Question: In my site header I have a gradient background like shown in the below image.

I used the below code to create this gradient.
'''
.top-switch-bg {
background: -webkit-linear-gradient(left, white, #d9d9d9); /* For Safari 5.1 to 6.0 */
background: -o-linear-gradient(right, white, #d9d9d9); /* For Opera 11.1 to 12.0 */
background: -moz-linear-gradient(right, white, #d9d9d9); /* For Firefox 3.6 to 15 */
background: linear-gradient(to right, white-space, #d9d9d9); /* Standard syntax */
min-height: 29px;
position: relative;
z-index: 10030;
z-index: 1;
}
'''
'''
<div class="top-switch-bg"></div>
'''
Can you tell me please how do I add more white on the left? So that it looks good.
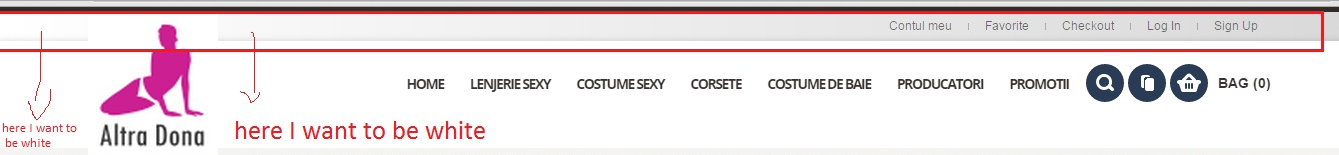
Answer: To have more white on the left side, just increase the <URL> for white color to something like the below. The higher the percentage, the larger the area occupied by white color.
'''
background: linear-gradient(to right, white 20% , #d9d9d9);
'''
Currently, your background gradient starts to move from white color to '#d9d9d9' at 0% itself. When the '20%' (color stop point) is specified next to a color, the gradient would take a solid white color till 20% of the background size and then a gradient from white to '#d9d9d9' for the rest 80%.
'#d9d9d9''red'
'''
.top-switch-bg {
background: -webkit-linear-gradient(left, white 20%, red); /* For Safari 5.1 to 6.0 */
background: -o-linear-gradient(right, white 20%, red); /* For Opera 11.1 to 12.0 */
background: -moz-linear-gradient(right, white 20%, red); /* For Firefox 3.6 to 15 */
background: linear-gradient(to right, white 20%, red); /* Standard syntax */
min-height: 29px;
position: relative;
z-index: 1;
}
/* Just for demo*/
body {
background: black;
}
'''
'''
<div class="top-switch-bg"></div>
'''